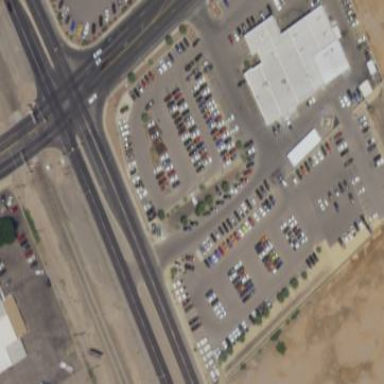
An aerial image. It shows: Commercial area with auto shop.